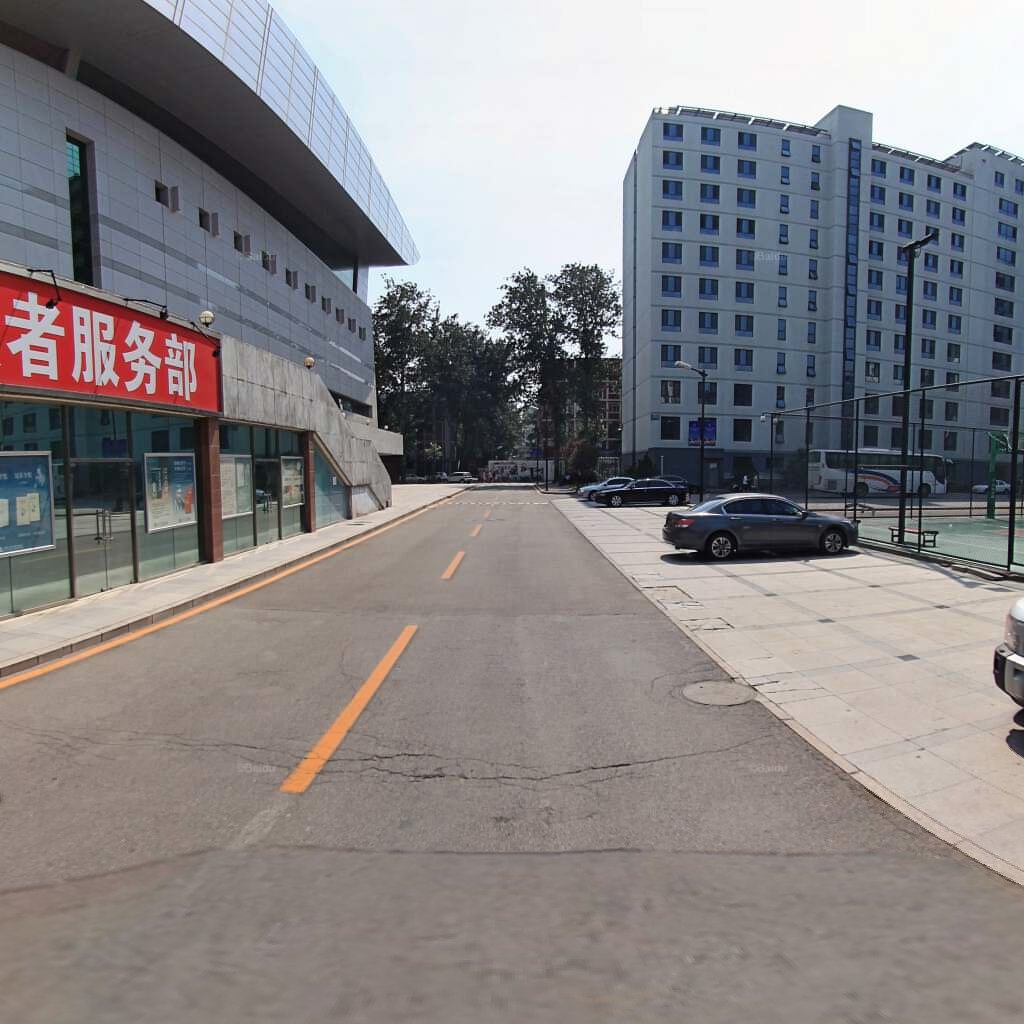
Region: Haidian
Road damage annotations: alligator crack, manhole cover, longitudinal crack